Question: As I understand, the 'list' type in Python is a dynamic pointer array, which will increase it's capacity when items are appended to it. And an array in NumPy uses a continuous memory area to hold all the data of the array.
Are there any types that dynamically increase its capacity as a list, and stores the value as a NumPy array? Something like List in C#. And it's great if the type has the same interface as a NumPy array.
I can create a class which wraps a NumPy array inside, and resize this array when it's full, such as:
'''
class DynamicArray(object):
def __init__(self):
self._data = np.zeros(100)
self._size = 0
def get_data(self):
return self._data[:self._size]
def append(self, value):
if len(self._data) == self._size:
self._data = np.resize(self._data, int(len(self._data)*1.25))
self._data[self._size] = value
self._size += 1
'''
but DynamicArray can't be used as a NumPy array, and I think all the views returned by get_data() before np.resize() will hold the old array.
Edit: array type in array module is dynamic array. The following program test the increase factor of list and array:
'''
from array import array
import time
import numpy as np
import pylab as pl
def test_time(func):
arrs = [func() for i in xrange(2000)]
t = []
for i in xrange(2000):
start = time.clock()
for a in arrs:
a.append(i)
t.append(time.clock()-start)
return np.array(t)
t_list = test_time(lambda:[])
t_array = test_time(lambda:array("d"))
pl.subplot(211)
pl.plot(t_list, label="list")
pl.plot(t_array, label="array")
pl.legend()
pl.subplot(212)
pl.plot(np.where(t_list>2*np.median(t_list))[0])
pl.plot(np.where(t_array>2*np.median(t_array))[0])
pl.show()
'''

from the graph: the increase factor of list is bigger than array.
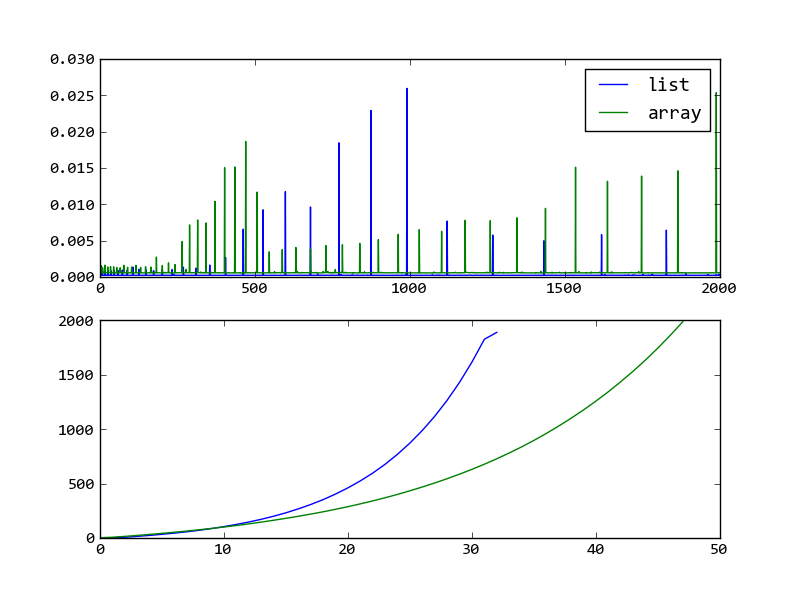
Answer: You may be interested to know that the Python standard library also includes an <URL> module which sounds like just what you want:
> This module defines an object type which can compactly represent an
array of basic values: characters, integers, floating point numbers.
Arrays are sequence types and behave very much like lists, except that
the type of objects stored in them is constrained.